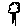
Label: tree